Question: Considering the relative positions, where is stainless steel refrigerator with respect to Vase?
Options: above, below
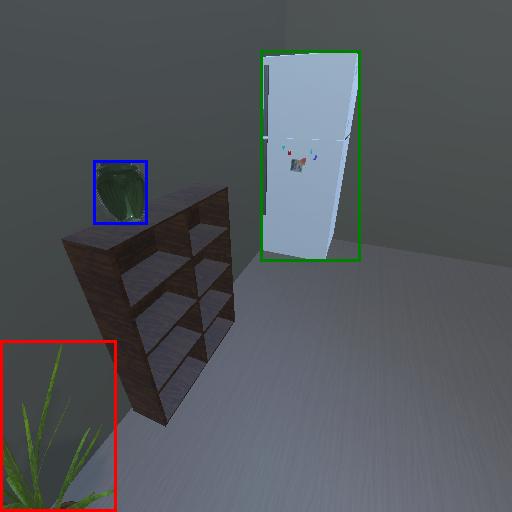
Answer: above